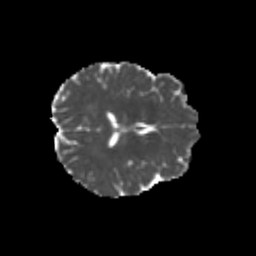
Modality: MD
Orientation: axial
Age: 24
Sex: female
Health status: healthy
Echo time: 0.074 s